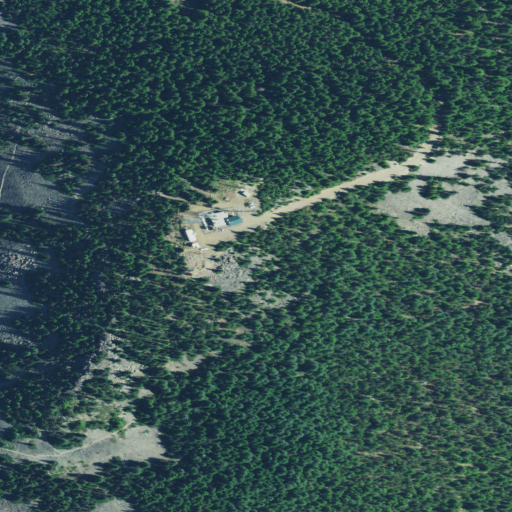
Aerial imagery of mountain in Oregon named Mount Defiance containing evergreen forest, shrub, barren land, and open development